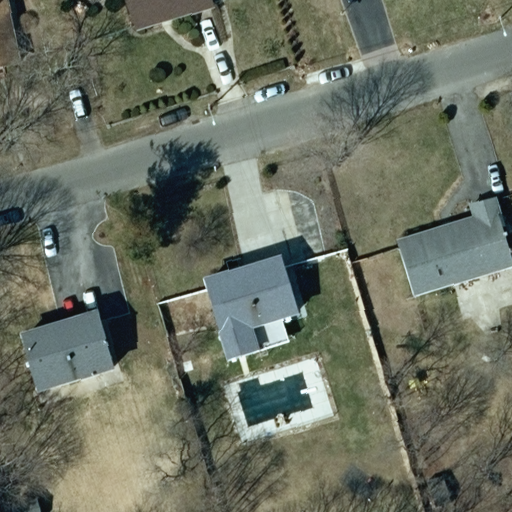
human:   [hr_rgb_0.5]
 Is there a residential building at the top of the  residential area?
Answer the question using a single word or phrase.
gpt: no

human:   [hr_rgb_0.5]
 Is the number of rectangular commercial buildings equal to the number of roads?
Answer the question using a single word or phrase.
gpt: no

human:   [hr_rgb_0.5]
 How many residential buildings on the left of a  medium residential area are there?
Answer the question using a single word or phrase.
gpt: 0

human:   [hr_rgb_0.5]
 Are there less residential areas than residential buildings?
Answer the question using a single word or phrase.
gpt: yes

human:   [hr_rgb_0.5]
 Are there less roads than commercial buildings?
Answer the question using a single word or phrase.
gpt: no

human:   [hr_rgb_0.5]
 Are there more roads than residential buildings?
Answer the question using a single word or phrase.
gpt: no

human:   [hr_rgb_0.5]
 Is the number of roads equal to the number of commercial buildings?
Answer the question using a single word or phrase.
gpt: no

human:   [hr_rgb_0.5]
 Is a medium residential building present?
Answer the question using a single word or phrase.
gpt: yes

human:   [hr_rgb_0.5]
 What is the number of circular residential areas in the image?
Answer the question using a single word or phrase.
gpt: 0

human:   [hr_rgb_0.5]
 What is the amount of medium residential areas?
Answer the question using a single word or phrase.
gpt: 0

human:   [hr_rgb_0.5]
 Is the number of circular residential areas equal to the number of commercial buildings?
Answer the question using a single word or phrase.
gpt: yes

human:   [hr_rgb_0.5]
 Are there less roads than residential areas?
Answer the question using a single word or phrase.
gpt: no

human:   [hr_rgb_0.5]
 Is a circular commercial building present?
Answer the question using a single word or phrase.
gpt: no

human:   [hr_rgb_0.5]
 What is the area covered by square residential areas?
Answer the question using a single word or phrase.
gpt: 0m2

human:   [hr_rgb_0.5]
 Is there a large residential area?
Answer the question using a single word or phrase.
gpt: yes

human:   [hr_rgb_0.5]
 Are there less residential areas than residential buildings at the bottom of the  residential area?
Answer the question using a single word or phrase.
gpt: yes

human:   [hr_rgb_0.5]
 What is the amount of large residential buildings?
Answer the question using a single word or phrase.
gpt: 0

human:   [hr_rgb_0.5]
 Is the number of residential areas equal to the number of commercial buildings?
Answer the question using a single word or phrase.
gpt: no

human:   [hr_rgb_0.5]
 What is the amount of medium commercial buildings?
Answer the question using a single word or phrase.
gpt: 0

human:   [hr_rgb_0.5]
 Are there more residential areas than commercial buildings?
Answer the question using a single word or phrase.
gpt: yes

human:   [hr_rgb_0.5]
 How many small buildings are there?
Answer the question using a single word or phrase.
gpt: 2

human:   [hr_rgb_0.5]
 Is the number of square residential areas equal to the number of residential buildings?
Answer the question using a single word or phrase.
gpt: no

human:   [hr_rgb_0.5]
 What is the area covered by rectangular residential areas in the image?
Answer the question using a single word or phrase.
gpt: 10621m2

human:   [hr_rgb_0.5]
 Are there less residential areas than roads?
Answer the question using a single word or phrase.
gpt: no

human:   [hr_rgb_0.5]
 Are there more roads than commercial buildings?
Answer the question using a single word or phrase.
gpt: yes

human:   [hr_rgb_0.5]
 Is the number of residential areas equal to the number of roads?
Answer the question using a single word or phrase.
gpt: yes

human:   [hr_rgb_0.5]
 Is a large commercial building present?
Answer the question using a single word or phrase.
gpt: no

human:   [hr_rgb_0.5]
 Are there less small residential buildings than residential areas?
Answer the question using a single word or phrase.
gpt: no

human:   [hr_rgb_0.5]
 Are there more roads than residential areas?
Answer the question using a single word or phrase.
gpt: no

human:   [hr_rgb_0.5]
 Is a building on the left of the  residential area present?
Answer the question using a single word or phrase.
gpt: yes

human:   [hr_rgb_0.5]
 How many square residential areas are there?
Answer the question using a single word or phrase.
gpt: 0

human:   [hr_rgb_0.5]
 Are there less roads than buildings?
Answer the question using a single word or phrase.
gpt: yes

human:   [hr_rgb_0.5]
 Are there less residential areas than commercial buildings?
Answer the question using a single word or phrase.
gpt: no

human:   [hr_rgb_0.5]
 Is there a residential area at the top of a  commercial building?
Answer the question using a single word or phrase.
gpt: no

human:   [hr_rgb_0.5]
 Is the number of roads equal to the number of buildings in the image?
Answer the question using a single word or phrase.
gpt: no

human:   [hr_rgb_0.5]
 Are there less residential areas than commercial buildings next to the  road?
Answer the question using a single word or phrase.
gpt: no